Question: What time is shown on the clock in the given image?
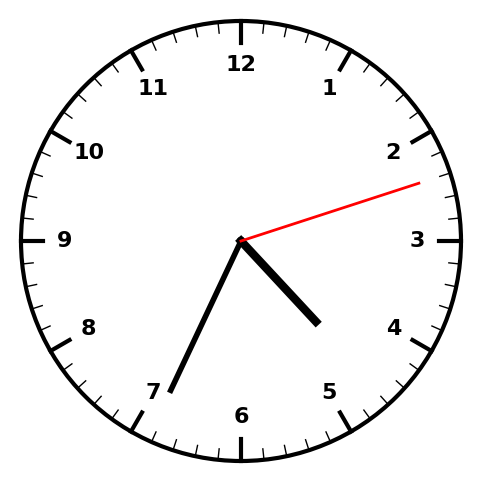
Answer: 04:34:12